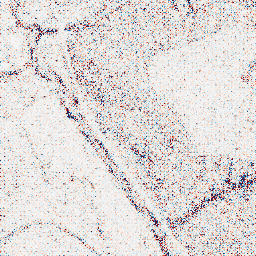
Category: wavelet
Decomposition family: wavelet_biorthogonal
Decomposition parameters: wavelet: bior3.5
level: 1
Upsampling method: regularized
Upsampling parameters: scale: 2
lambda_reg: 0.1
Upsampling scale: 2